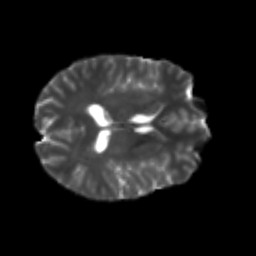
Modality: T2w
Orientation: axial
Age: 22
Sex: male
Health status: healthy
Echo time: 0.074 s